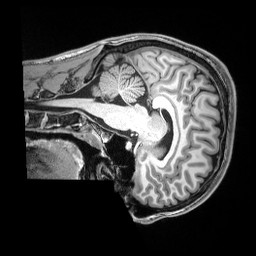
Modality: T1w
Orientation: sagittal
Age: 26
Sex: male
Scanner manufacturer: siemens
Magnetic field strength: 3 T
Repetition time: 2.5 s
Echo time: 0.00343 s